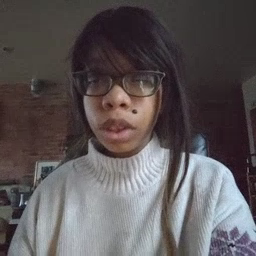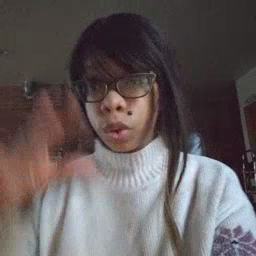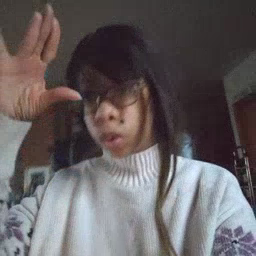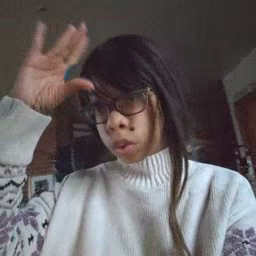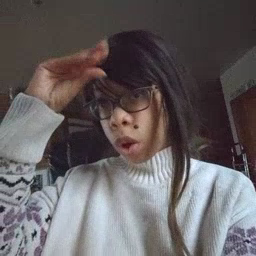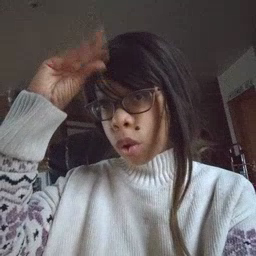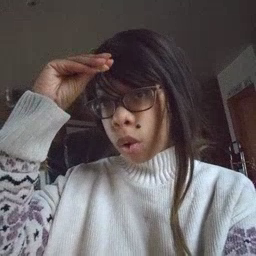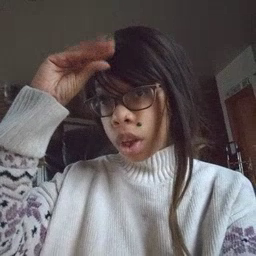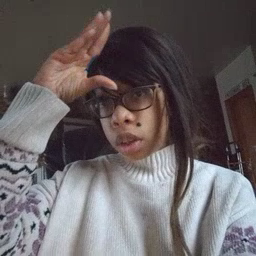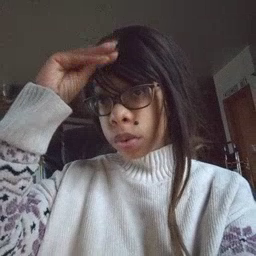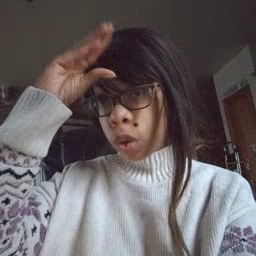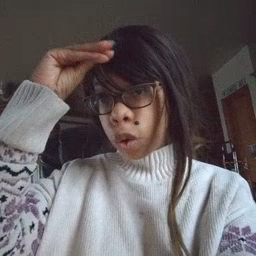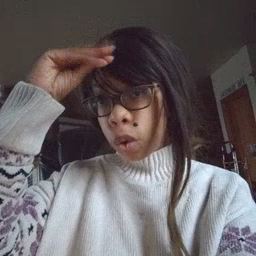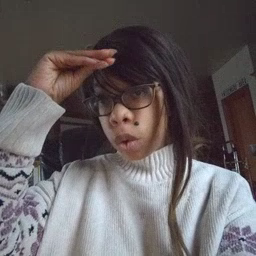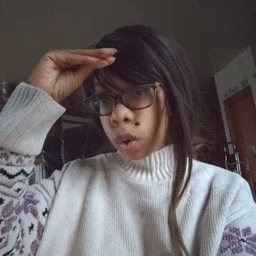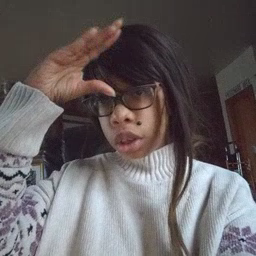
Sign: boy